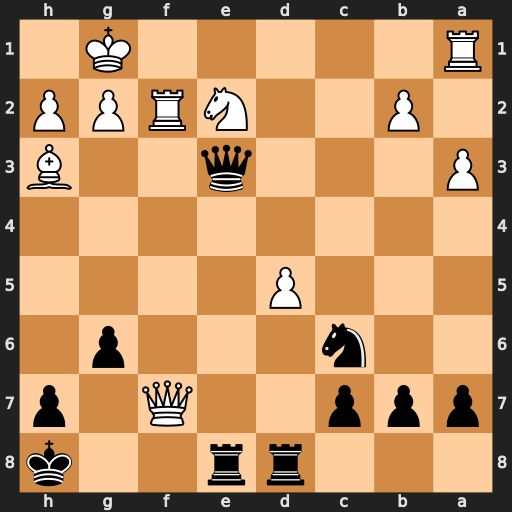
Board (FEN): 3rr2k/ppp2Q1p/2n3p1/3P4/8/P3q2B/1P2NRPP/R5K1
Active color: b
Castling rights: -
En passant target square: -
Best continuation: Rf8 Qf4 Rxf4